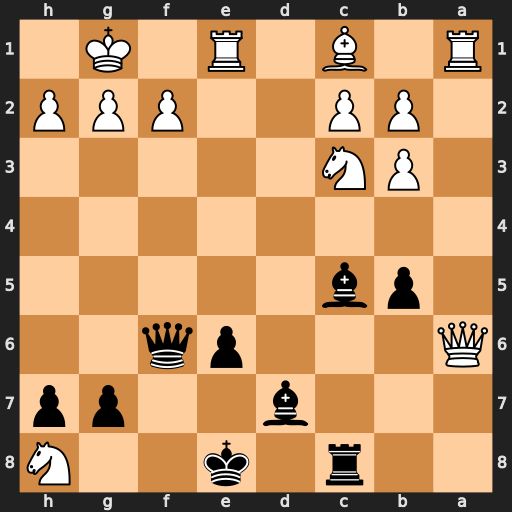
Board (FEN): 2r1k2N/3b2pp/Q3pq2/1pb5/8/1PN5/1PP2PPP/R1B1R1K1
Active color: b
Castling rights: -
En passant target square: -
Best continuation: Qxf2+ Kh1 Qxe1#